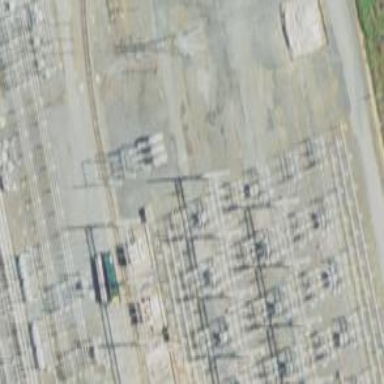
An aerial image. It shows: Switch for power supply.